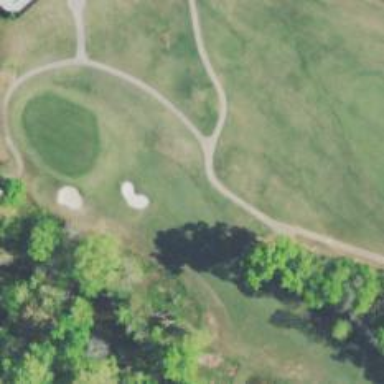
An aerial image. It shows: Golf hole.